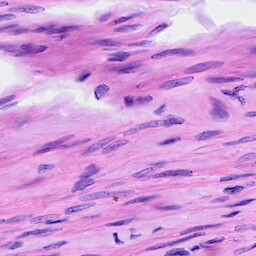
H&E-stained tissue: Ovarian